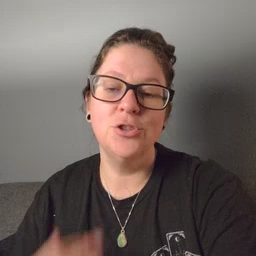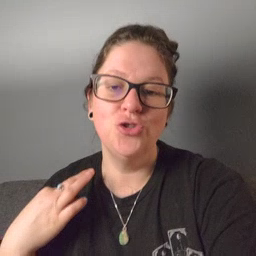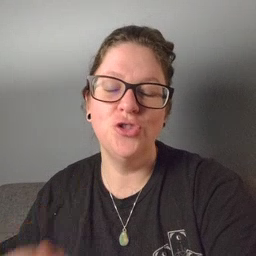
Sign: shirt